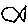
Label: fish